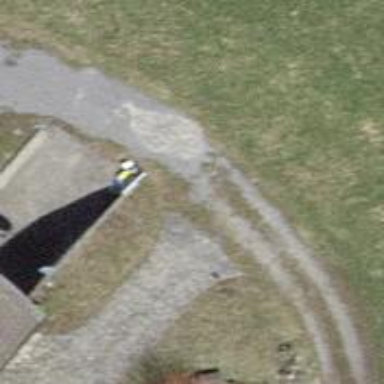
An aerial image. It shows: Driveway.